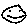
Label: smiley face